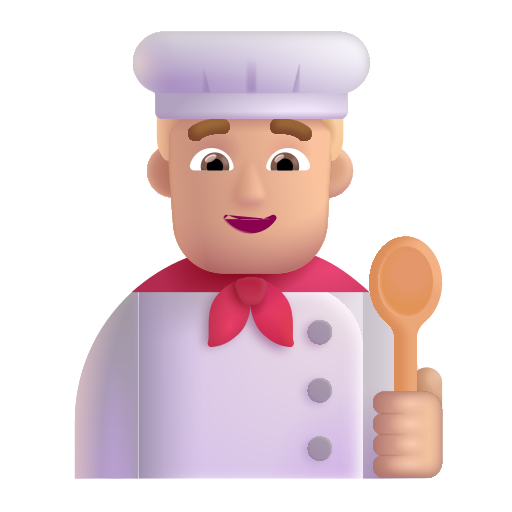
man cook color  light